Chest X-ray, PA view. Patient: 55 years old, sex M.
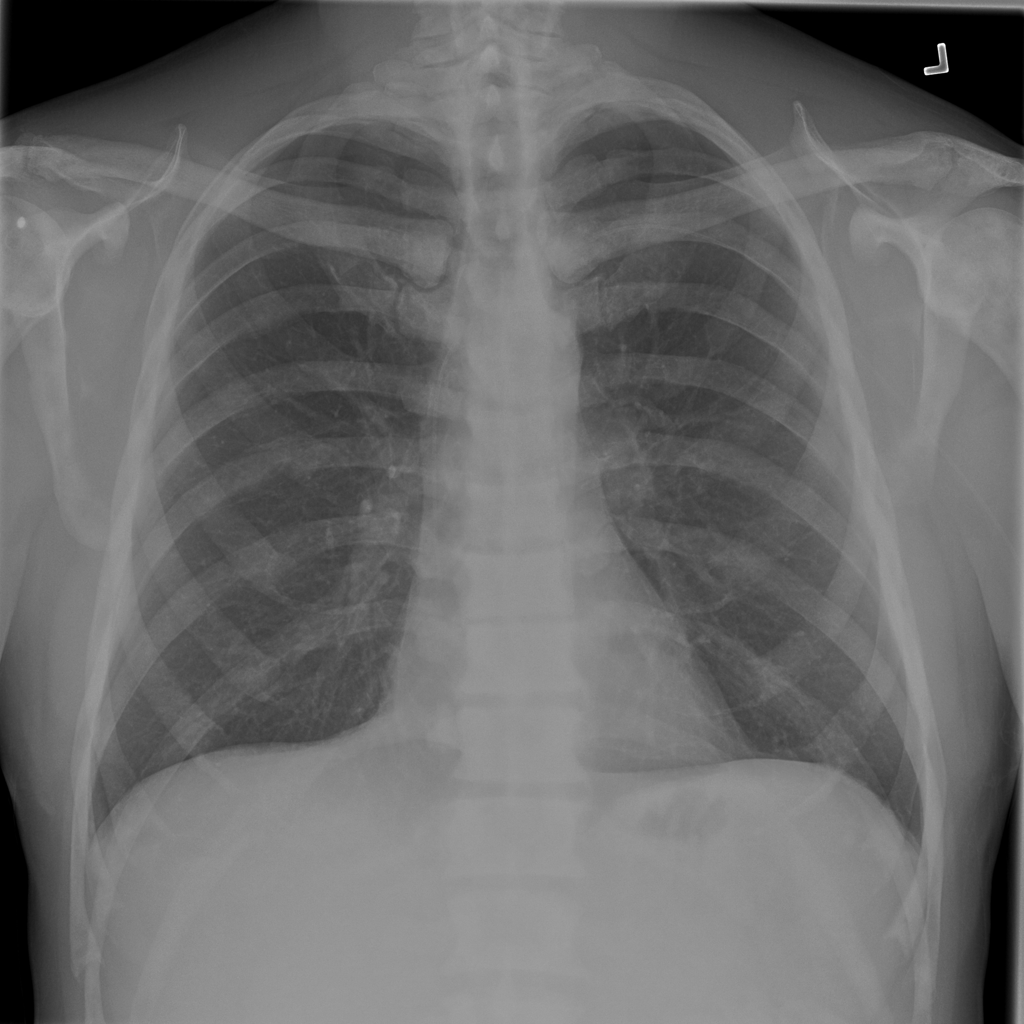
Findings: No Finding